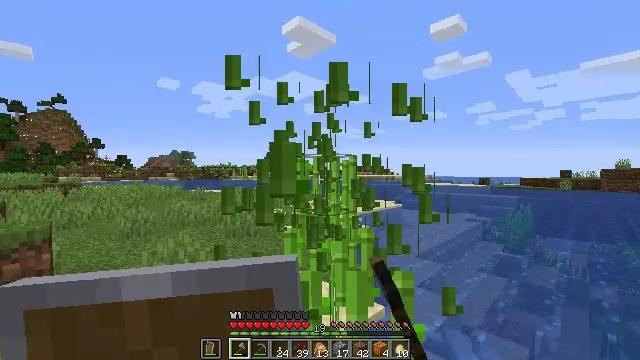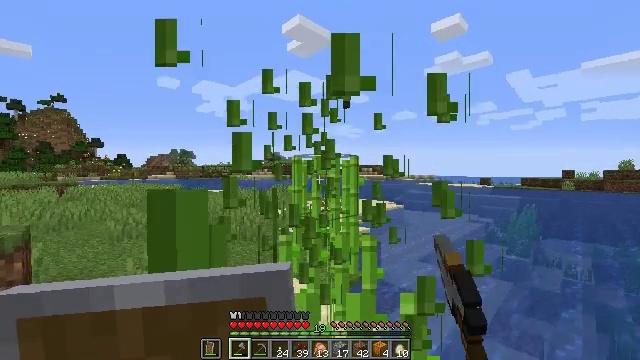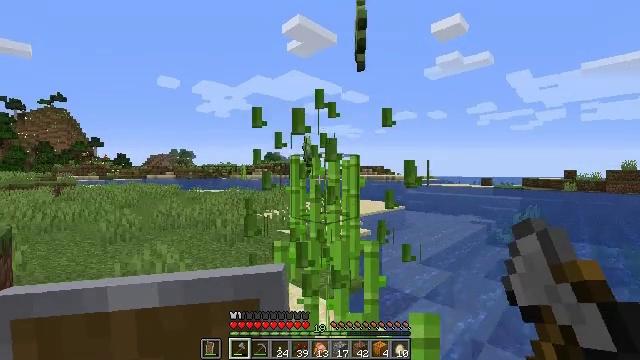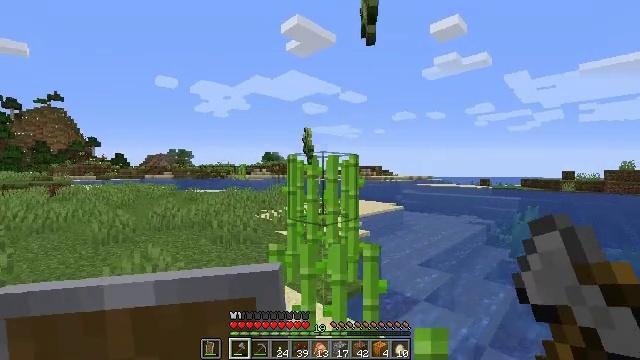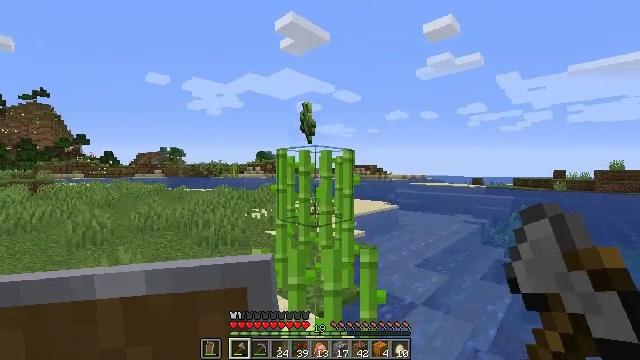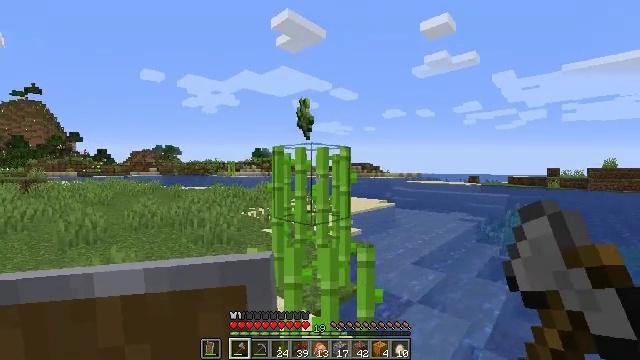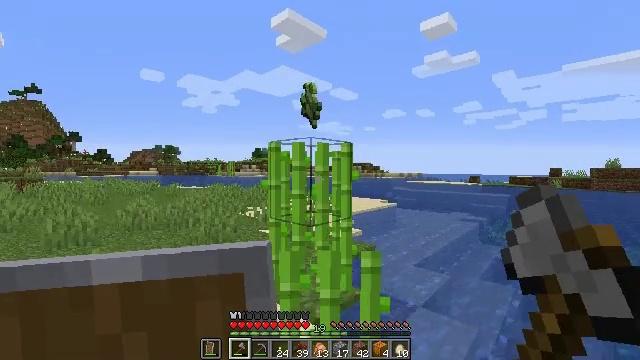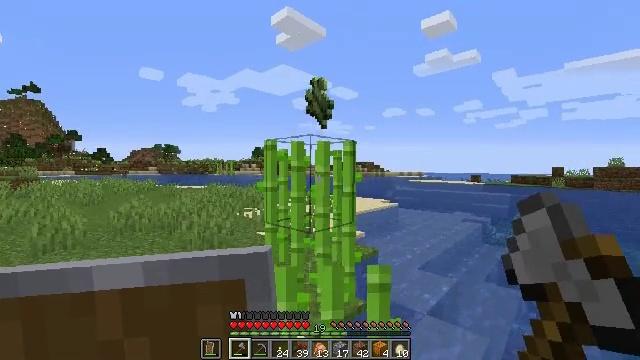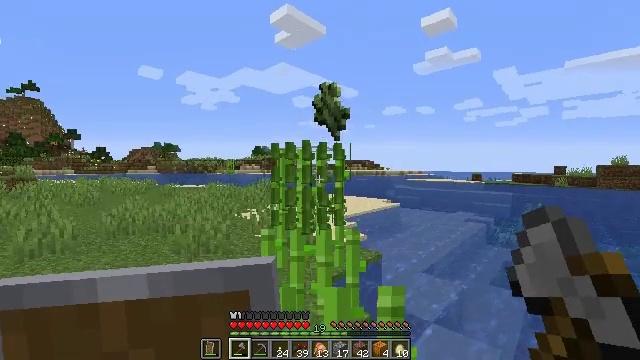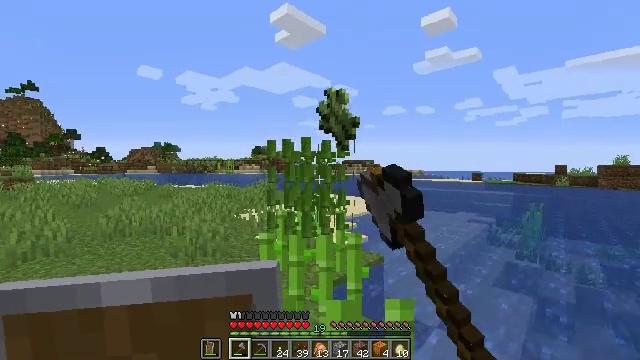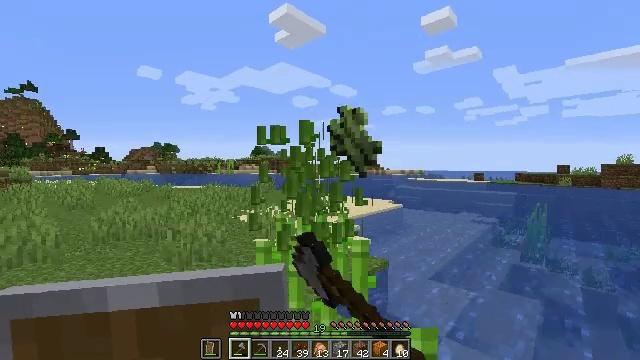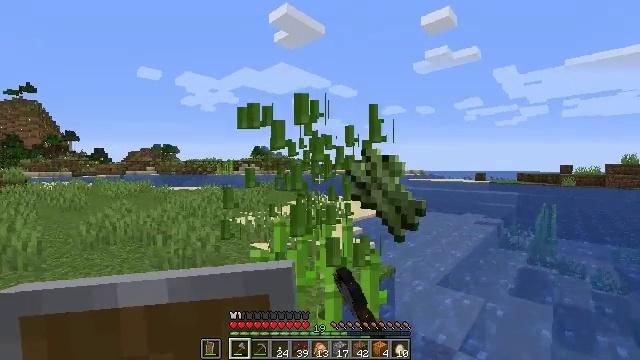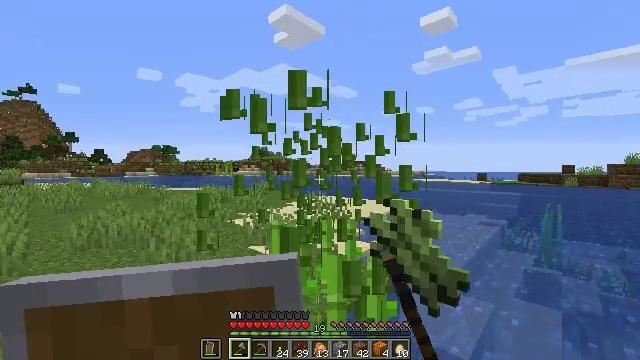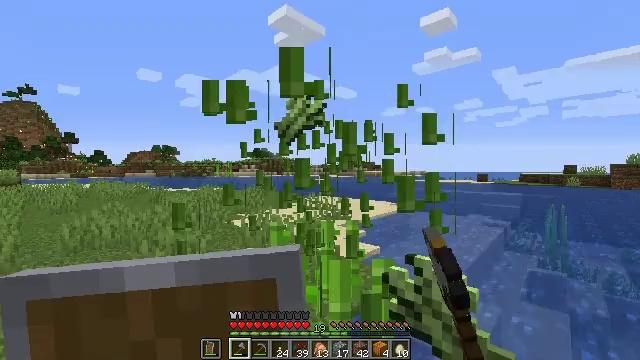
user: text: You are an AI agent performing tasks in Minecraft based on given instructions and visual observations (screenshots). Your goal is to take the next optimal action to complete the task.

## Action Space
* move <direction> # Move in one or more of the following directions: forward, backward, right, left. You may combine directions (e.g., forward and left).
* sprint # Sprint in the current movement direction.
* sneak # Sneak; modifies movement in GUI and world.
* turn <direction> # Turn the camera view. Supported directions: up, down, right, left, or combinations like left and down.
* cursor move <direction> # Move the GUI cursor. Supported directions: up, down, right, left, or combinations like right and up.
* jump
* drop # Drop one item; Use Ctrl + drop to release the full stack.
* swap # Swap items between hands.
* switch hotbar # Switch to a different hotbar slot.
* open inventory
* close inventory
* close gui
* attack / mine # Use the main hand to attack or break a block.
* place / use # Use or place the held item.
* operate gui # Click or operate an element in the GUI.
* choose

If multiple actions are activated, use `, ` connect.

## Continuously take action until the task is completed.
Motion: motion action
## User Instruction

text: Mine the sugar cane near rivers.
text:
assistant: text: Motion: move forward
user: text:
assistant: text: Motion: move forward
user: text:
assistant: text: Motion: move forward
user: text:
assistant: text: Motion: move forward, turn right
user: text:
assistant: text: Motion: move forward
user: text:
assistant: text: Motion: move forward
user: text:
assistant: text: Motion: move forward
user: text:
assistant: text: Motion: move forward, attack / mine
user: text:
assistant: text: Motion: move forward, attack / mine
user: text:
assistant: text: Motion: move forward, attack / mine
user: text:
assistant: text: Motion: move forward, attack / mine
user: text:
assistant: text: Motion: move forward
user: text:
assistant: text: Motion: move forward
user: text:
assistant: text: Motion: no_op